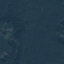
Land use / land cover: Forest